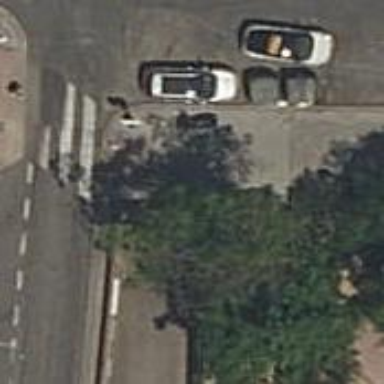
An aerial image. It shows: Parking entrance.